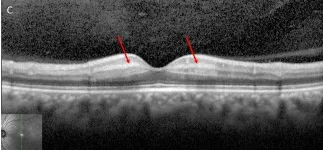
Fundus photography and optical coherence tomography (OCT) at the first visit. (C) OCT showed a hyper-reflective band spanning the inner nuclear layer (red arrows) and slight retinal thickening.
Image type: ophthalmic_imaging (oct)